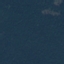
Land use / land cover class: Forest